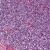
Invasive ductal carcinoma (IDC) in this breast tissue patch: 1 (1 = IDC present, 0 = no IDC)